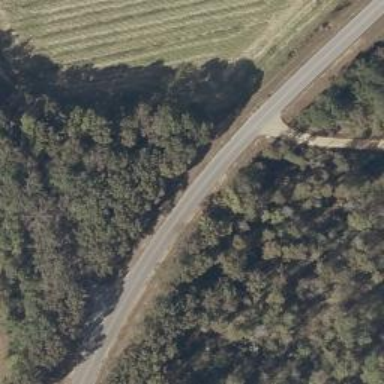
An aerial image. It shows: Tertiary road.